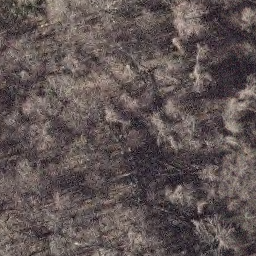
Label: forest